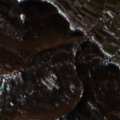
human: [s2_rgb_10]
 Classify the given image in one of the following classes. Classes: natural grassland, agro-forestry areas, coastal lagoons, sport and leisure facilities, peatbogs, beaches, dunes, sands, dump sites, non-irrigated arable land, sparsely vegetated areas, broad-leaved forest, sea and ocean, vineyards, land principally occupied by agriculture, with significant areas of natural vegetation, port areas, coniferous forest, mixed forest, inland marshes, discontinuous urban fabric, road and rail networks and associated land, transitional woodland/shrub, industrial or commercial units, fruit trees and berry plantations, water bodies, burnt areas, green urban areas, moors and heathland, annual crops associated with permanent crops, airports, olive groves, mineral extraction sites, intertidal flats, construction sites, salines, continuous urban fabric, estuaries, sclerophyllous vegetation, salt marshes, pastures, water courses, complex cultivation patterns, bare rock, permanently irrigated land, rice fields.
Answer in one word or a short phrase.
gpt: complex cultivation patterns, broad-leaved forest, transitional woodland/shrub